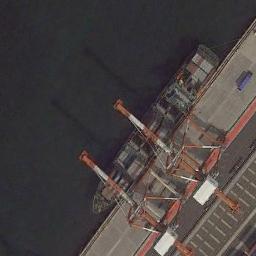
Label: ship